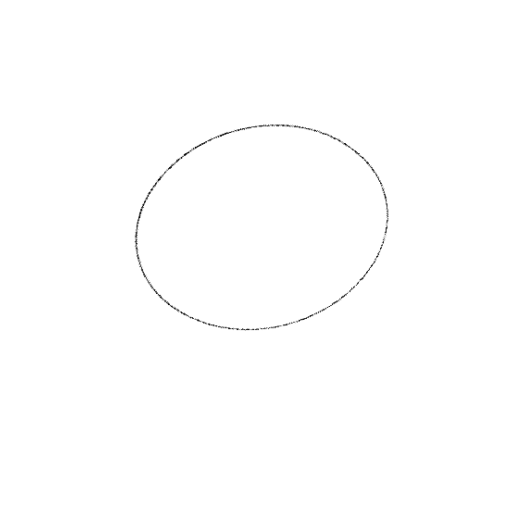
Crossing number: 0